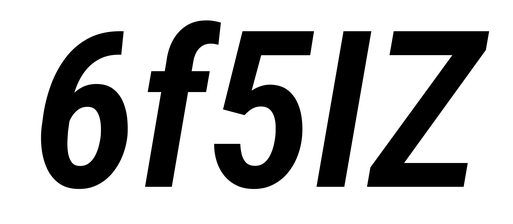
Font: Roboto-Italic_Condensed_SemiBold_Italic